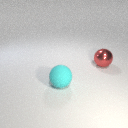
large red metal sphere to the right of large cyan rubber sphere